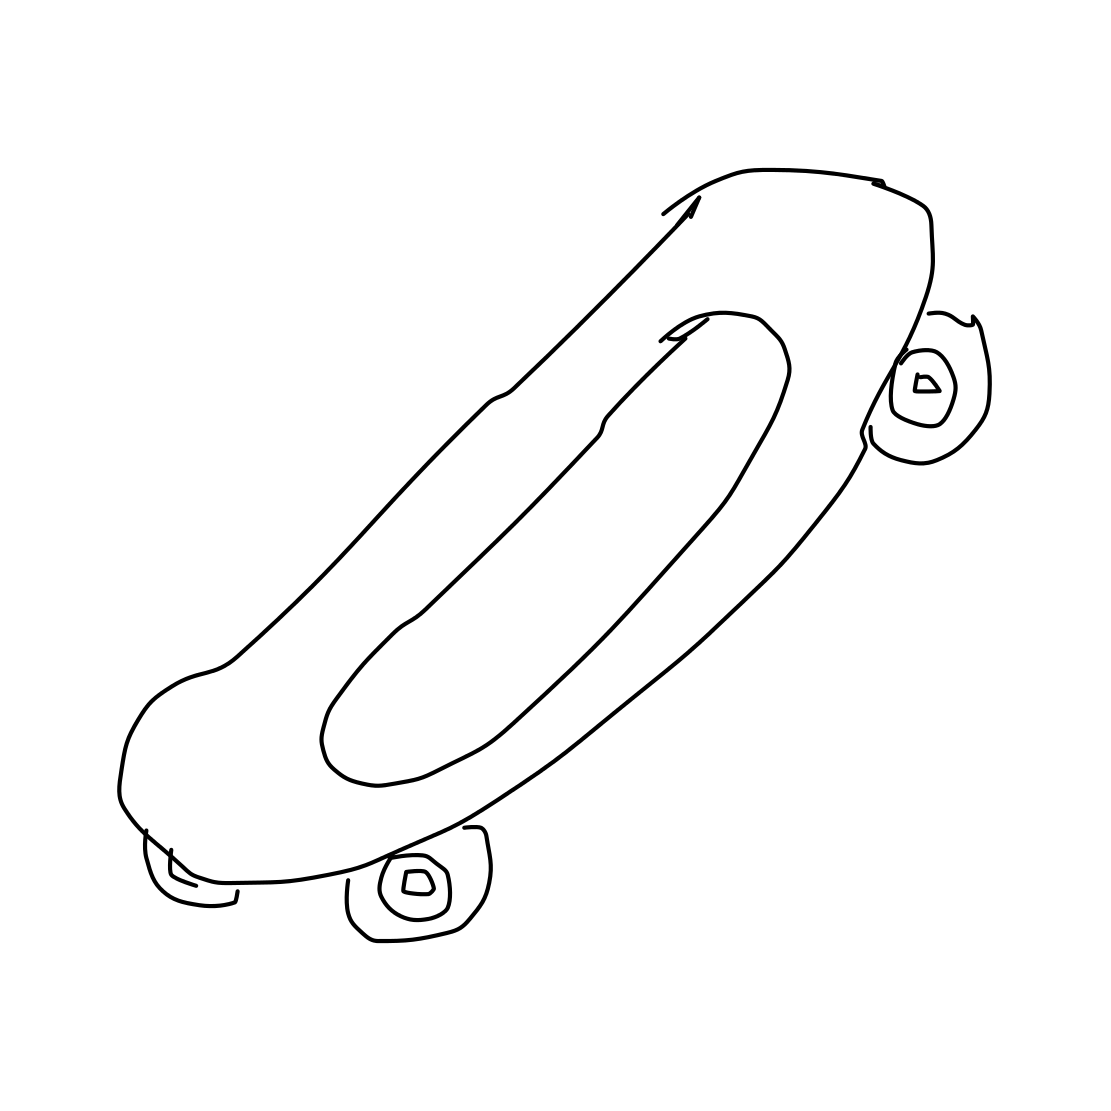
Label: skateboard